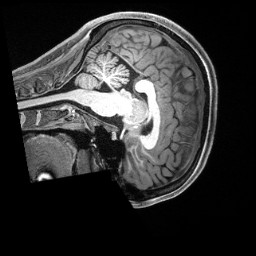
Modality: T1w
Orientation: sagittal
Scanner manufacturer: siemens
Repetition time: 2.5 s
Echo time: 0.00231 s